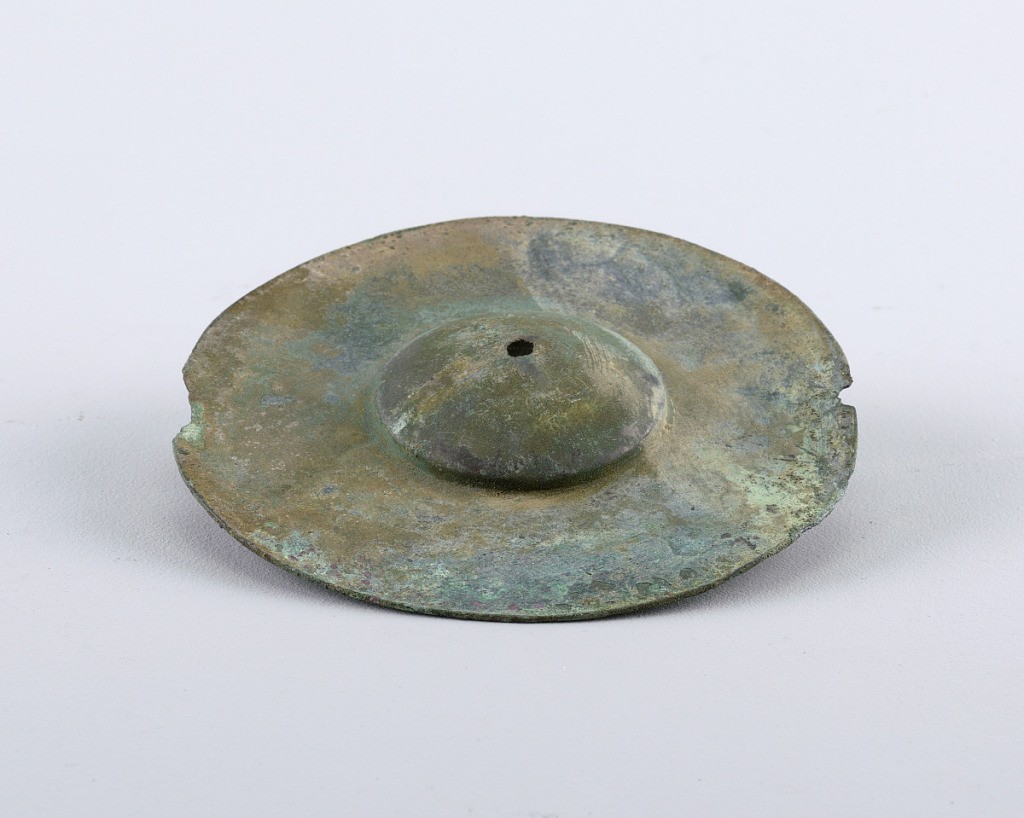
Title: Cymbals
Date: ca. 1000 BCE
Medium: Bronze
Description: Circular form with raised dome, small hole in center.  Green patina.